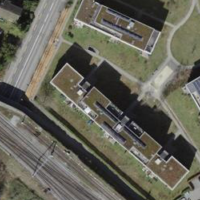
EUNIS habitat code: 54
Species observed at this site:
Cirsium vulgare